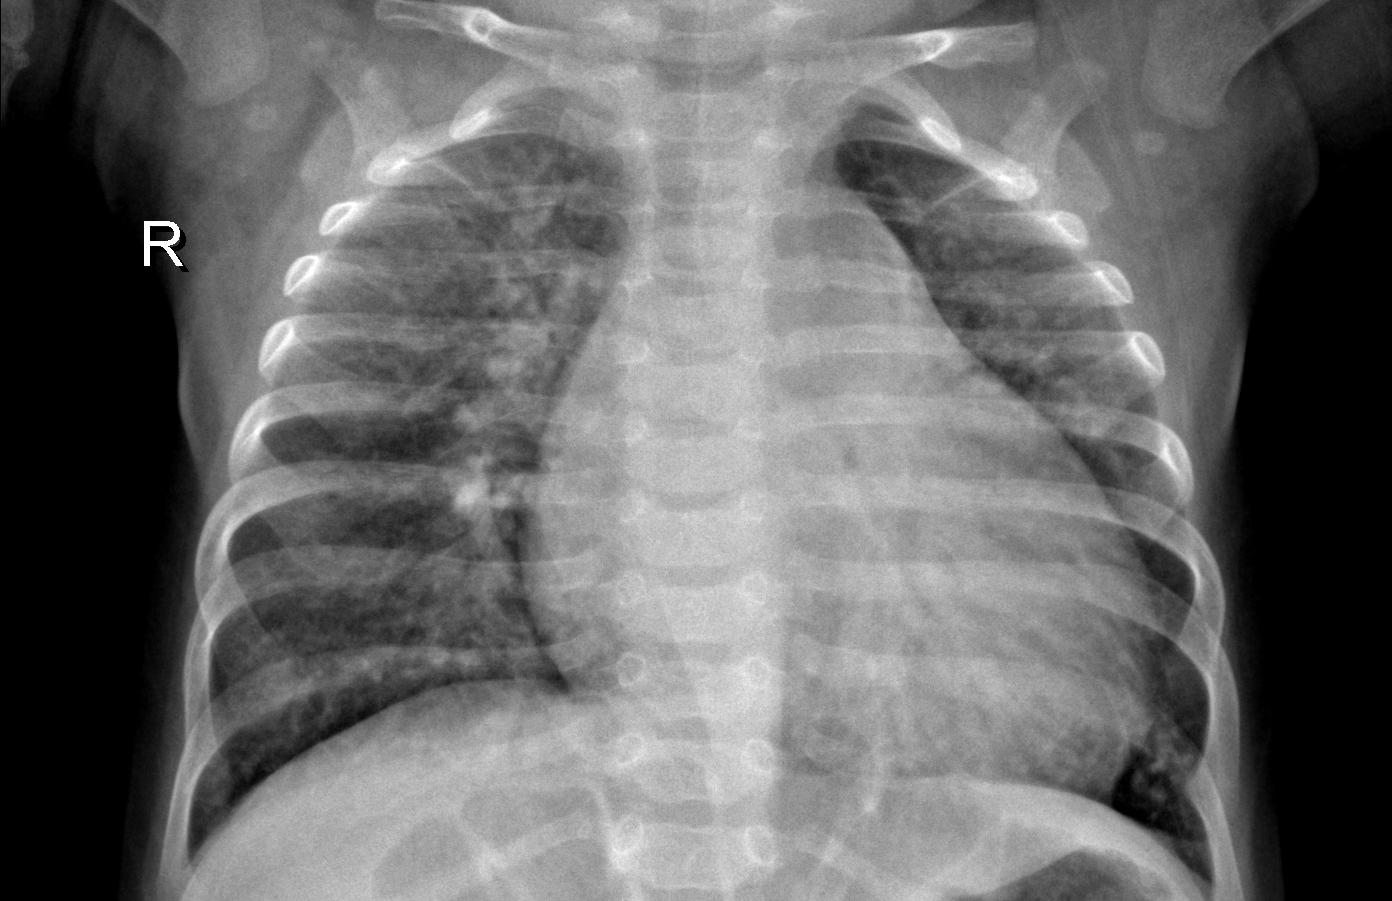
Diagnosis: PNEUMONIA